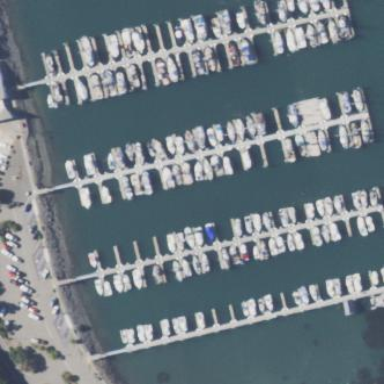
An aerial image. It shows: Marina with sanitary dump station available.